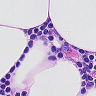
Metastatic tissue present: no